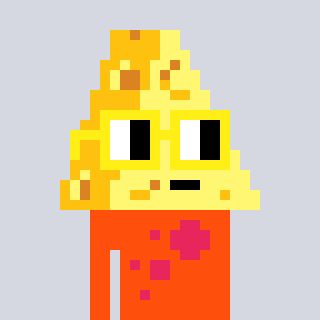
a pixel art character with square yellow glasses, a cheese-shaped head and a orange-colored body on a cool background